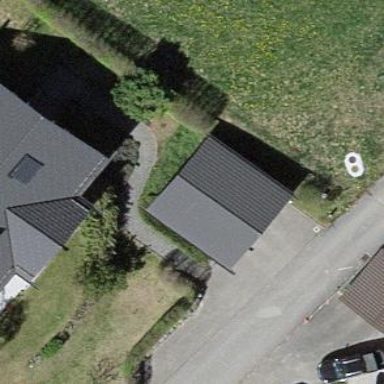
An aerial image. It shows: Garage.